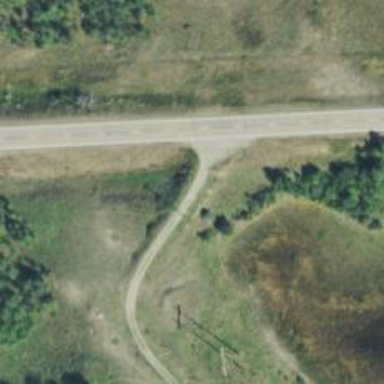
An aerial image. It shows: Unclassified road.